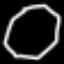
Label: octagon